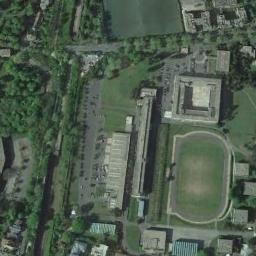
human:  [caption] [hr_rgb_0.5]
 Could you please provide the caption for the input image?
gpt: There are many buildings next to the ground track field .

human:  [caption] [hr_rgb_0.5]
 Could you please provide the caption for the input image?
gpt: The ground track field is surrounded by some trees and buildings arranged neatly .

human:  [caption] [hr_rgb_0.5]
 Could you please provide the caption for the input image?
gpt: A track and field is built in the middle of a residential area, Surrounded by a lot of vegetation .

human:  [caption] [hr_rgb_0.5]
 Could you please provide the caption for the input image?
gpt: The green space inside the track is worn .

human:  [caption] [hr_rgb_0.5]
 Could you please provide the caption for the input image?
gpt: There are many gray buildings around the ground track field .